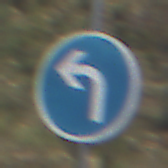
Verkehrszeichen: VorgeschriebeneFahrtrichtungLinks
Umgebung: Outdoor, Nature
Tageszeit: Midday
Wetter: PartlyCloudy
Licht: Natural
Jahreszeit: Autumn
Kontrast: HighContrast